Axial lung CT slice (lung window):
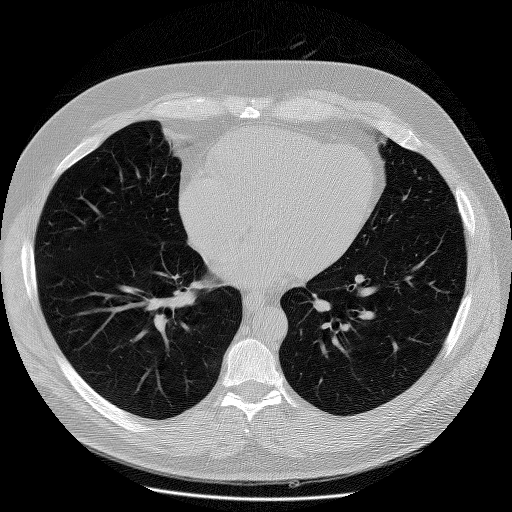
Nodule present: no